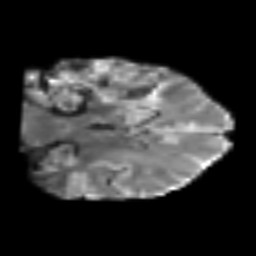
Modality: T2w
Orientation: coronal
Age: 54
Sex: male
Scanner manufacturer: siemens
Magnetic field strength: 3 T
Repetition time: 6.1 s
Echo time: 0.101 s